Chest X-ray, AP view. Patient: 58 years old, sex M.
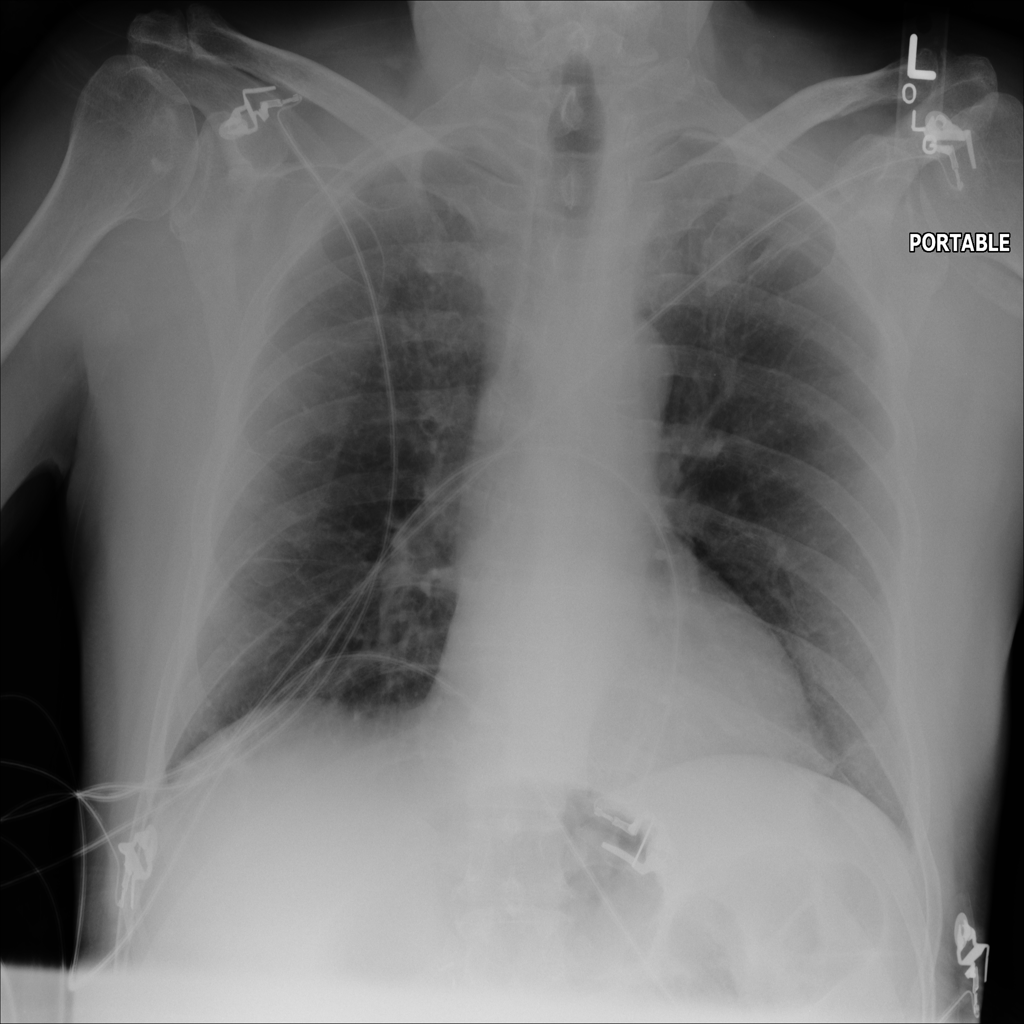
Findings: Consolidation